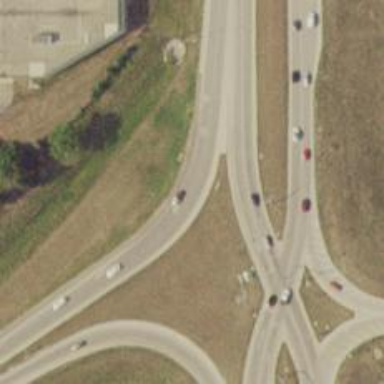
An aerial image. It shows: Motorway link at Diverging Diamond Interchange (DDI).